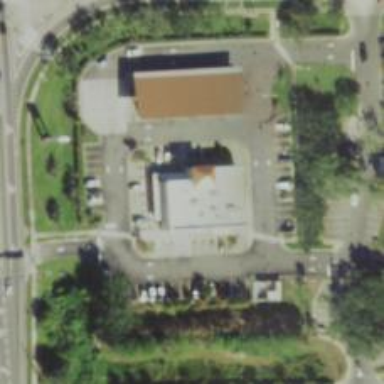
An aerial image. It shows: Convenience shop.